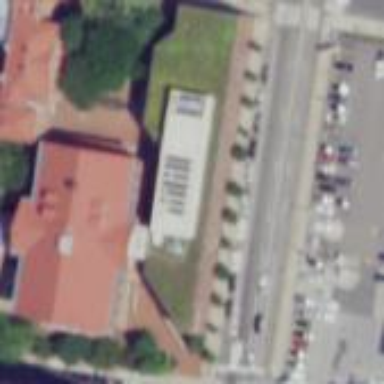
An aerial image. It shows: Building serving as place of worship.